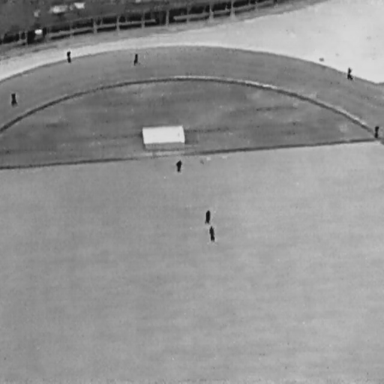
There are eight People in the infrared image.